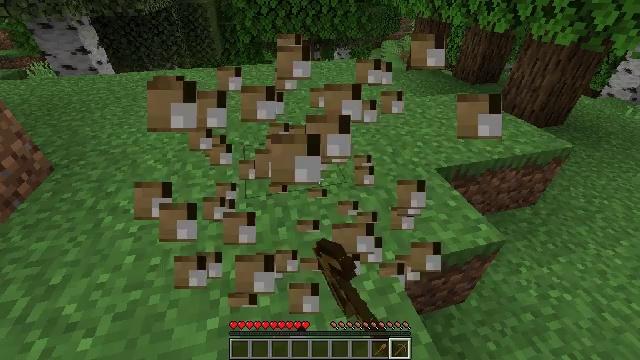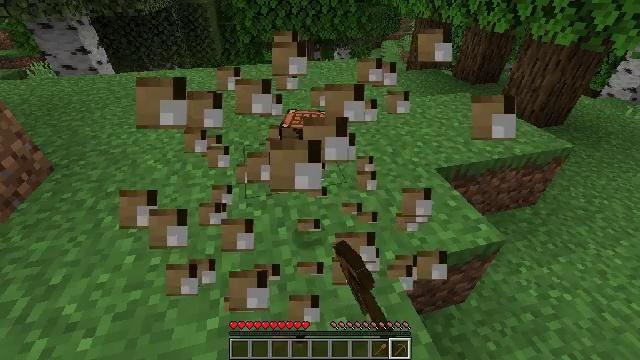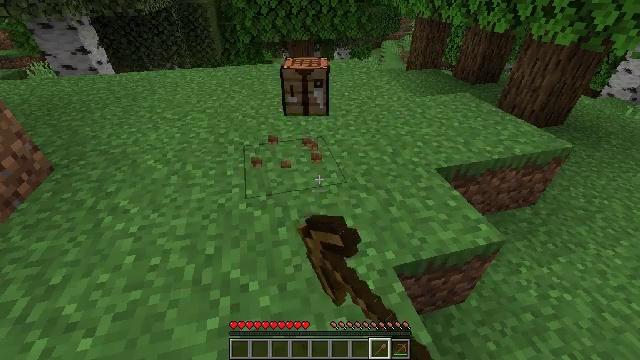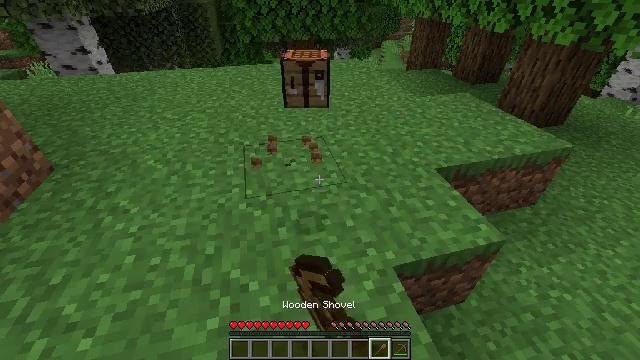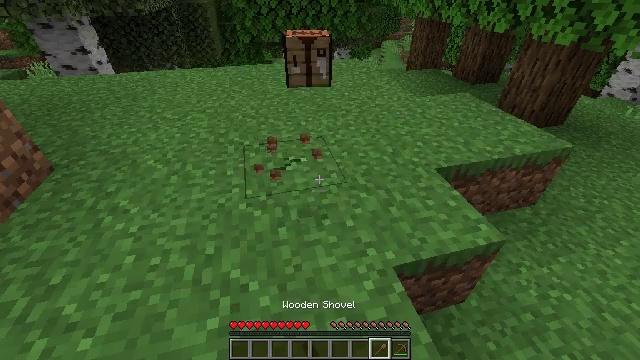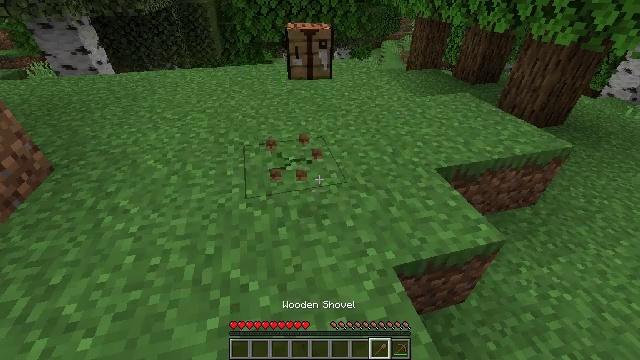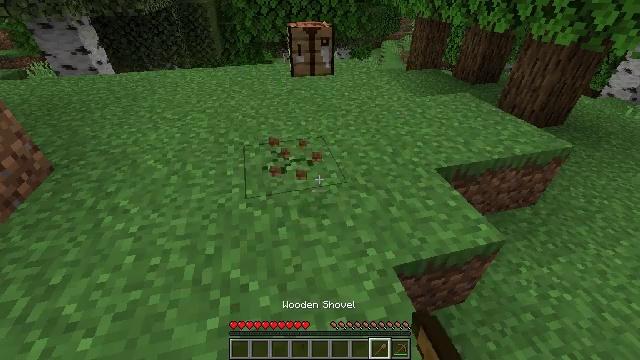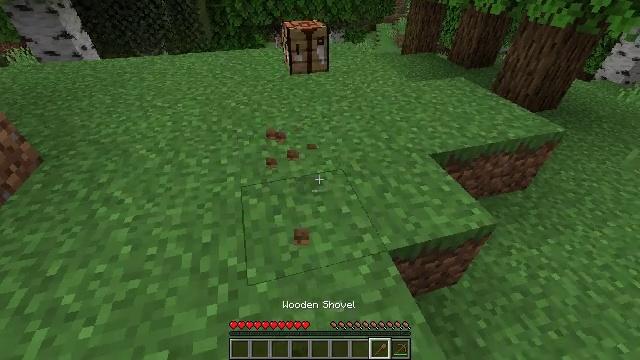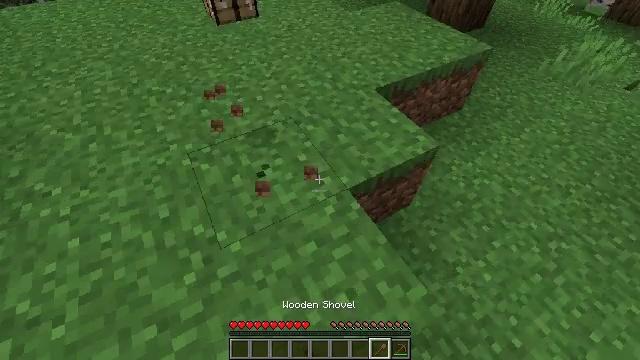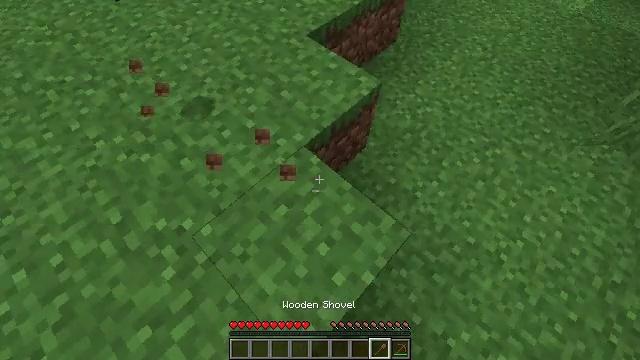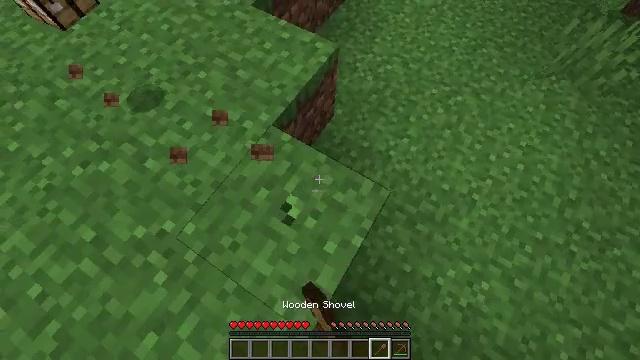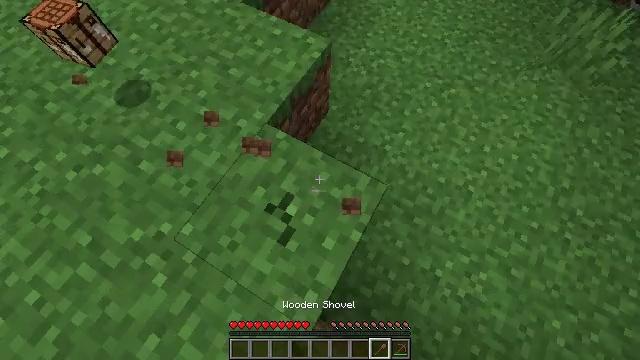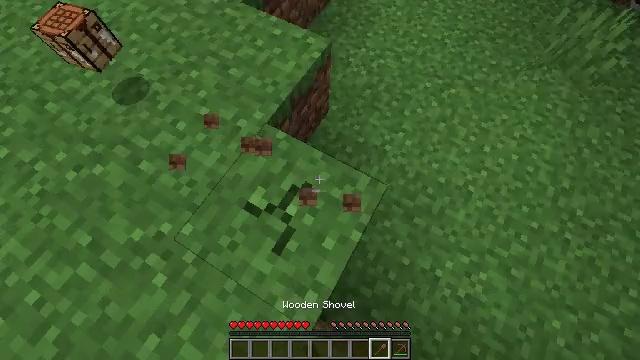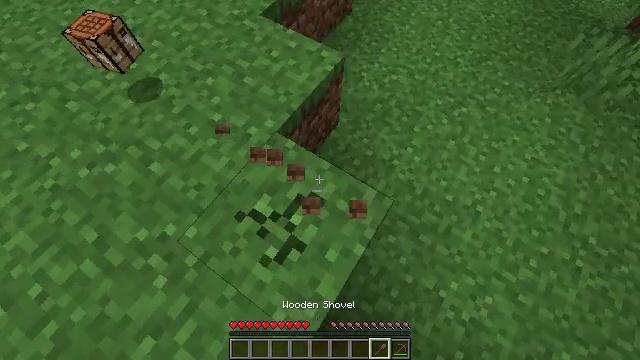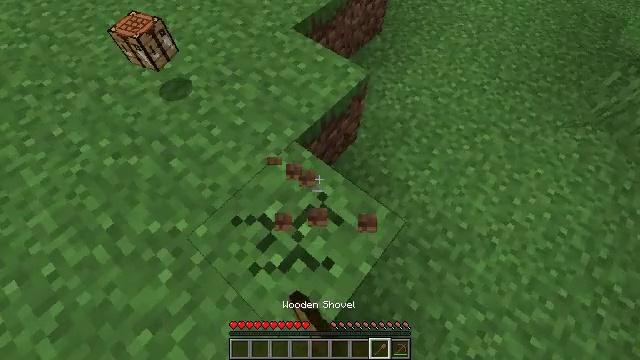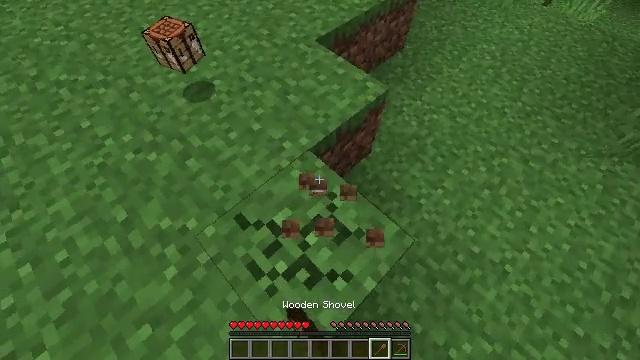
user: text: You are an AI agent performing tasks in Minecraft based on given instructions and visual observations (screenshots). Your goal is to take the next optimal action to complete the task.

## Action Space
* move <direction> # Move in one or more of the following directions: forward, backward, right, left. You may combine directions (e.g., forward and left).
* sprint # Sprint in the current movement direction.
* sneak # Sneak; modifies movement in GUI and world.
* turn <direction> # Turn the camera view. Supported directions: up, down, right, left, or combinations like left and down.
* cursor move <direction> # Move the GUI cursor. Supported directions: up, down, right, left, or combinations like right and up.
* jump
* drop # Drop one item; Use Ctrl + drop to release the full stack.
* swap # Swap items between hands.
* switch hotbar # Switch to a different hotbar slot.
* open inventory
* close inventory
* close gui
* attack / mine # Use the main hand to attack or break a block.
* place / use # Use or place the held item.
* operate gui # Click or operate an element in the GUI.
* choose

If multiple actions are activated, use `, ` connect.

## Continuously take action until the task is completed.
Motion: motion action
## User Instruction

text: Break the grass block.
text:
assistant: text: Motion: attack / mine
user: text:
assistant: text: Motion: attack / mine, switch to hotbar 8
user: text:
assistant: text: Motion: attack / mine, switch to hotbar 8
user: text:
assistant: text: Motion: attack / mine, switch to hotbar 8
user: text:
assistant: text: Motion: attack / mine
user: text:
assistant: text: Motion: attack / mine
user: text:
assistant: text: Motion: turn right and down, attack / mine
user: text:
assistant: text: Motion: turn right and down, attack / mine
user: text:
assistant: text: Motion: turn right and down, attack / mine
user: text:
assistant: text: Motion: turn right and down, attack / mine
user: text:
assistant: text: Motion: turn right, attack / mine
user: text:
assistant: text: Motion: attack / mine
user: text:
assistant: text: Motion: turn left and up, attack / mine
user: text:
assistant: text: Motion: turn left and up, attack / mine
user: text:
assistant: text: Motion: turn left and up, attack / mine
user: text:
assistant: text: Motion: turn left and up, attack / mine
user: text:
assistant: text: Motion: turn left and up, attack / mine, open inventory
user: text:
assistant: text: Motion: operate gui, open inventory
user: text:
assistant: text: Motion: operate gui, open inventory
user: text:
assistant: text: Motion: operate gui, open inventory
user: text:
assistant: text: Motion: operate gui, open inventory
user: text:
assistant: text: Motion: operate gui
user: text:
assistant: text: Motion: operate gui
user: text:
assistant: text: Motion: operate gui
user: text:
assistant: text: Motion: operate gui
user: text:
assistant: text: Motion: no_op
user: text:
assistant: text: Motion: no_op
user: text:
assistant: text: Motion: no_op
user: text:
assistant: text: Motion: close inventory
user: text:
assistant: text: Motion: close inventory